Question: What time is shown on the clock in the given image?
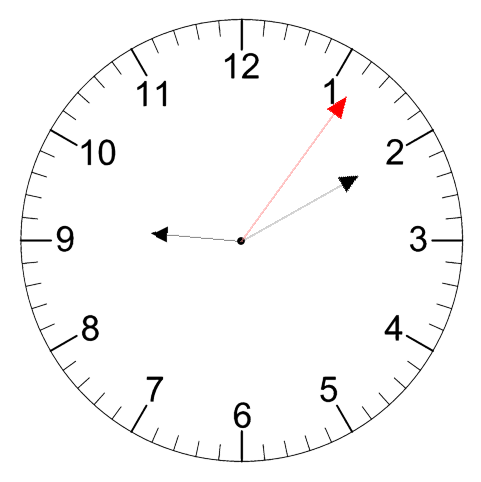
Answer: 09:10:06